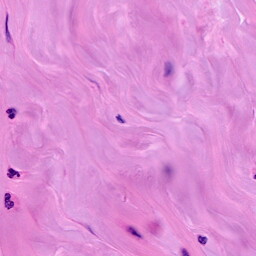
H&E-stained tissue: Breast